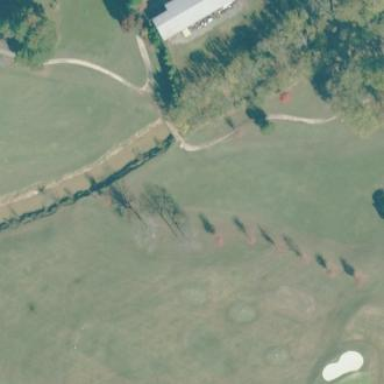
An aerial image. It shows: Golf fairway surrounded by grass.